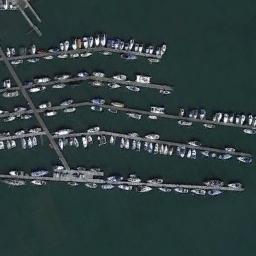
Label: harbor